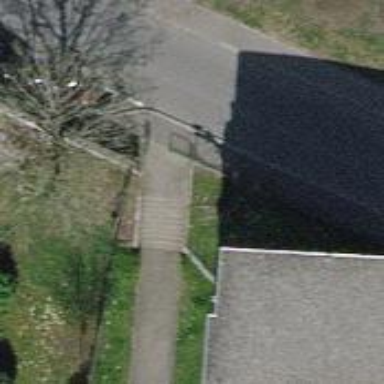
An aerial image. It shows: Concrete steps.